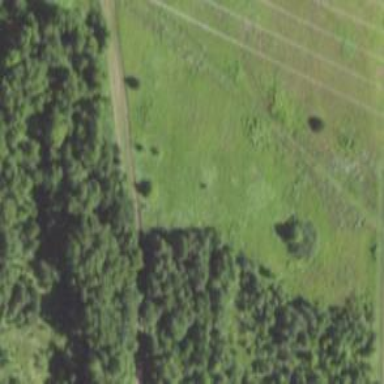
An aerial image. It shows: Bridleway.